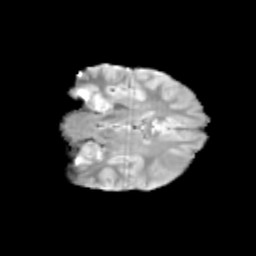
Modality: T2w
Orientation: coronal
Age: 12
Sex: male
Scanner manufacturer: siemens
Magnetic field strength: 3 T
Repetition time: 3.8 s
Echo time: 0.07 s